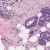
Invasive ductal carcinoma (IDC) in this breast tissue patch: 0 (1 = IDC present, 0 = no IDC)